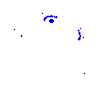
Particle: pion